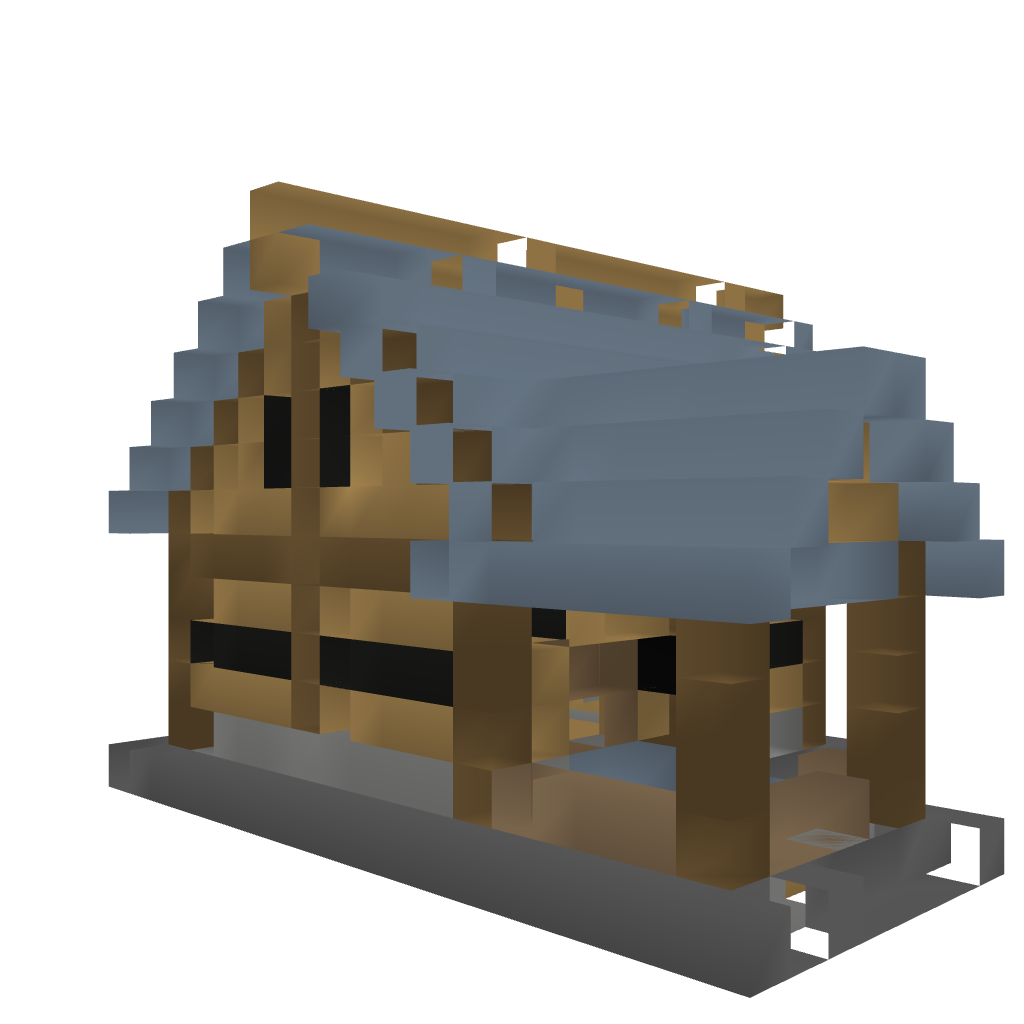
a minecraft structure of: Two story house